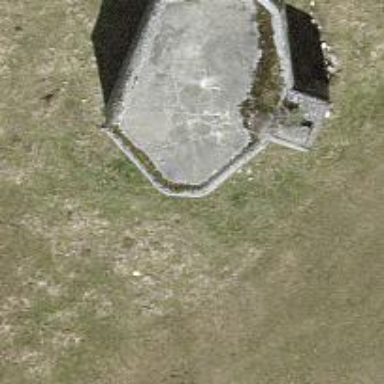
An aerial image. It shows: Military bunker.